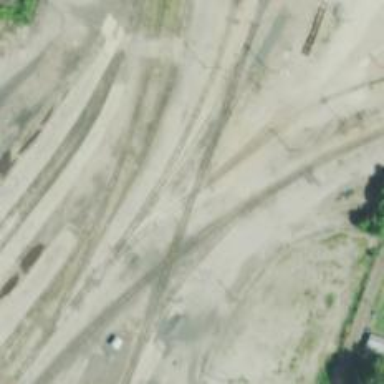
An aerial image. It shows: Railway crossing.